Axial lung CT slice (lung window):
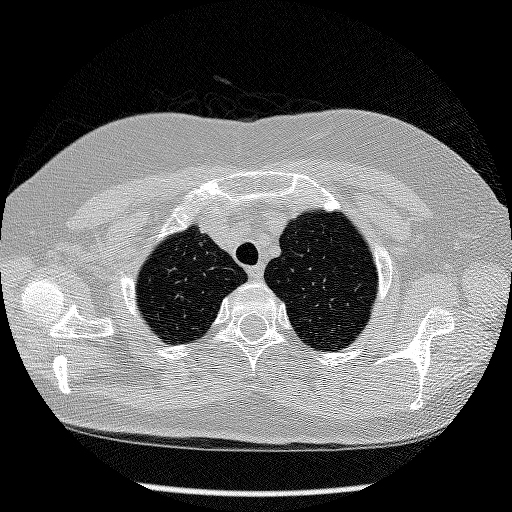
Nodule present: no